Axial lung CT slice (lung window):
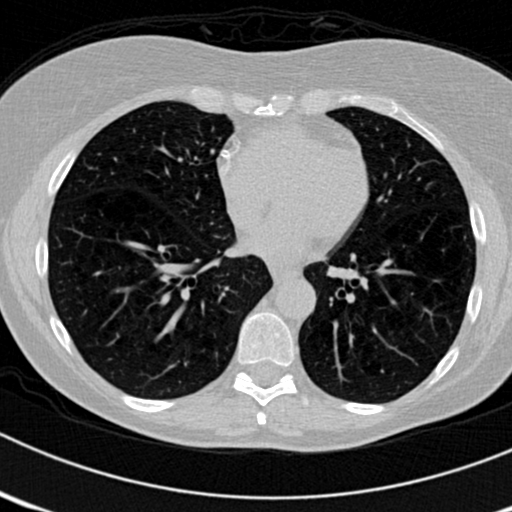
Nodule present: no